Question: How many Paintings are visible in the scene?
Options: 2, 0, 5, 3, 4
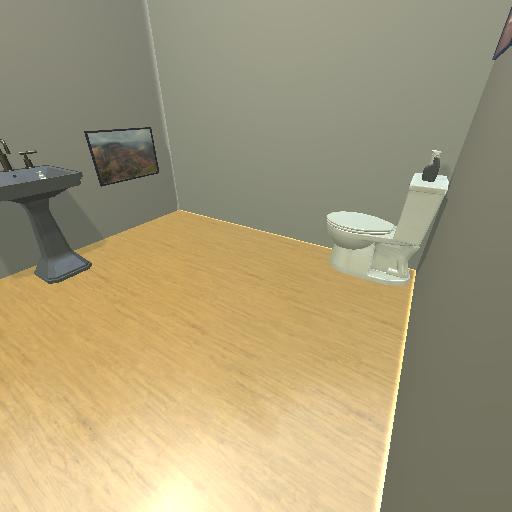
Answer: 2